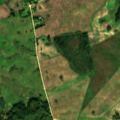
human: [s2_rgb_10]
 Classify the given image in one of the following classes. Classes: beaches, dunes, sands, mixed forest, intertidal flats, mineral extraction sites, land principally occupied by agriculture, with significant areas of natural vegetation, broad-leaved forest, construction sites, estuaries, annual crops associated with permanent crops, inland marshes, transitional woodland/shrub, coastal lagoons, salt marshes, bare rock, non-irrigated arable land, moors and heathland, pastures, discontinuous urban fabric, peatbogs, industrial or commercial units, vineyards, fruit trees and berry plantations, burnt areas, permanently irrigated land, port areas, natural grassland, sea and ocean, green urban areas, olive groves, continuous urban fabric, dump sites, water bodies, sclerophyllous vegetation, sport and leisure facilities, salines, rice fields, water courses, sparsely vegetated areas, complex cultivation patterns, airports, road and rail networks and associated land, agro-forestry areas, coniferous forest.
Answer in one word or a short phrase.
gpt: non-irrigated arable land, complex cultivation patterns, transitional woodland/shrub